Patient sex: M
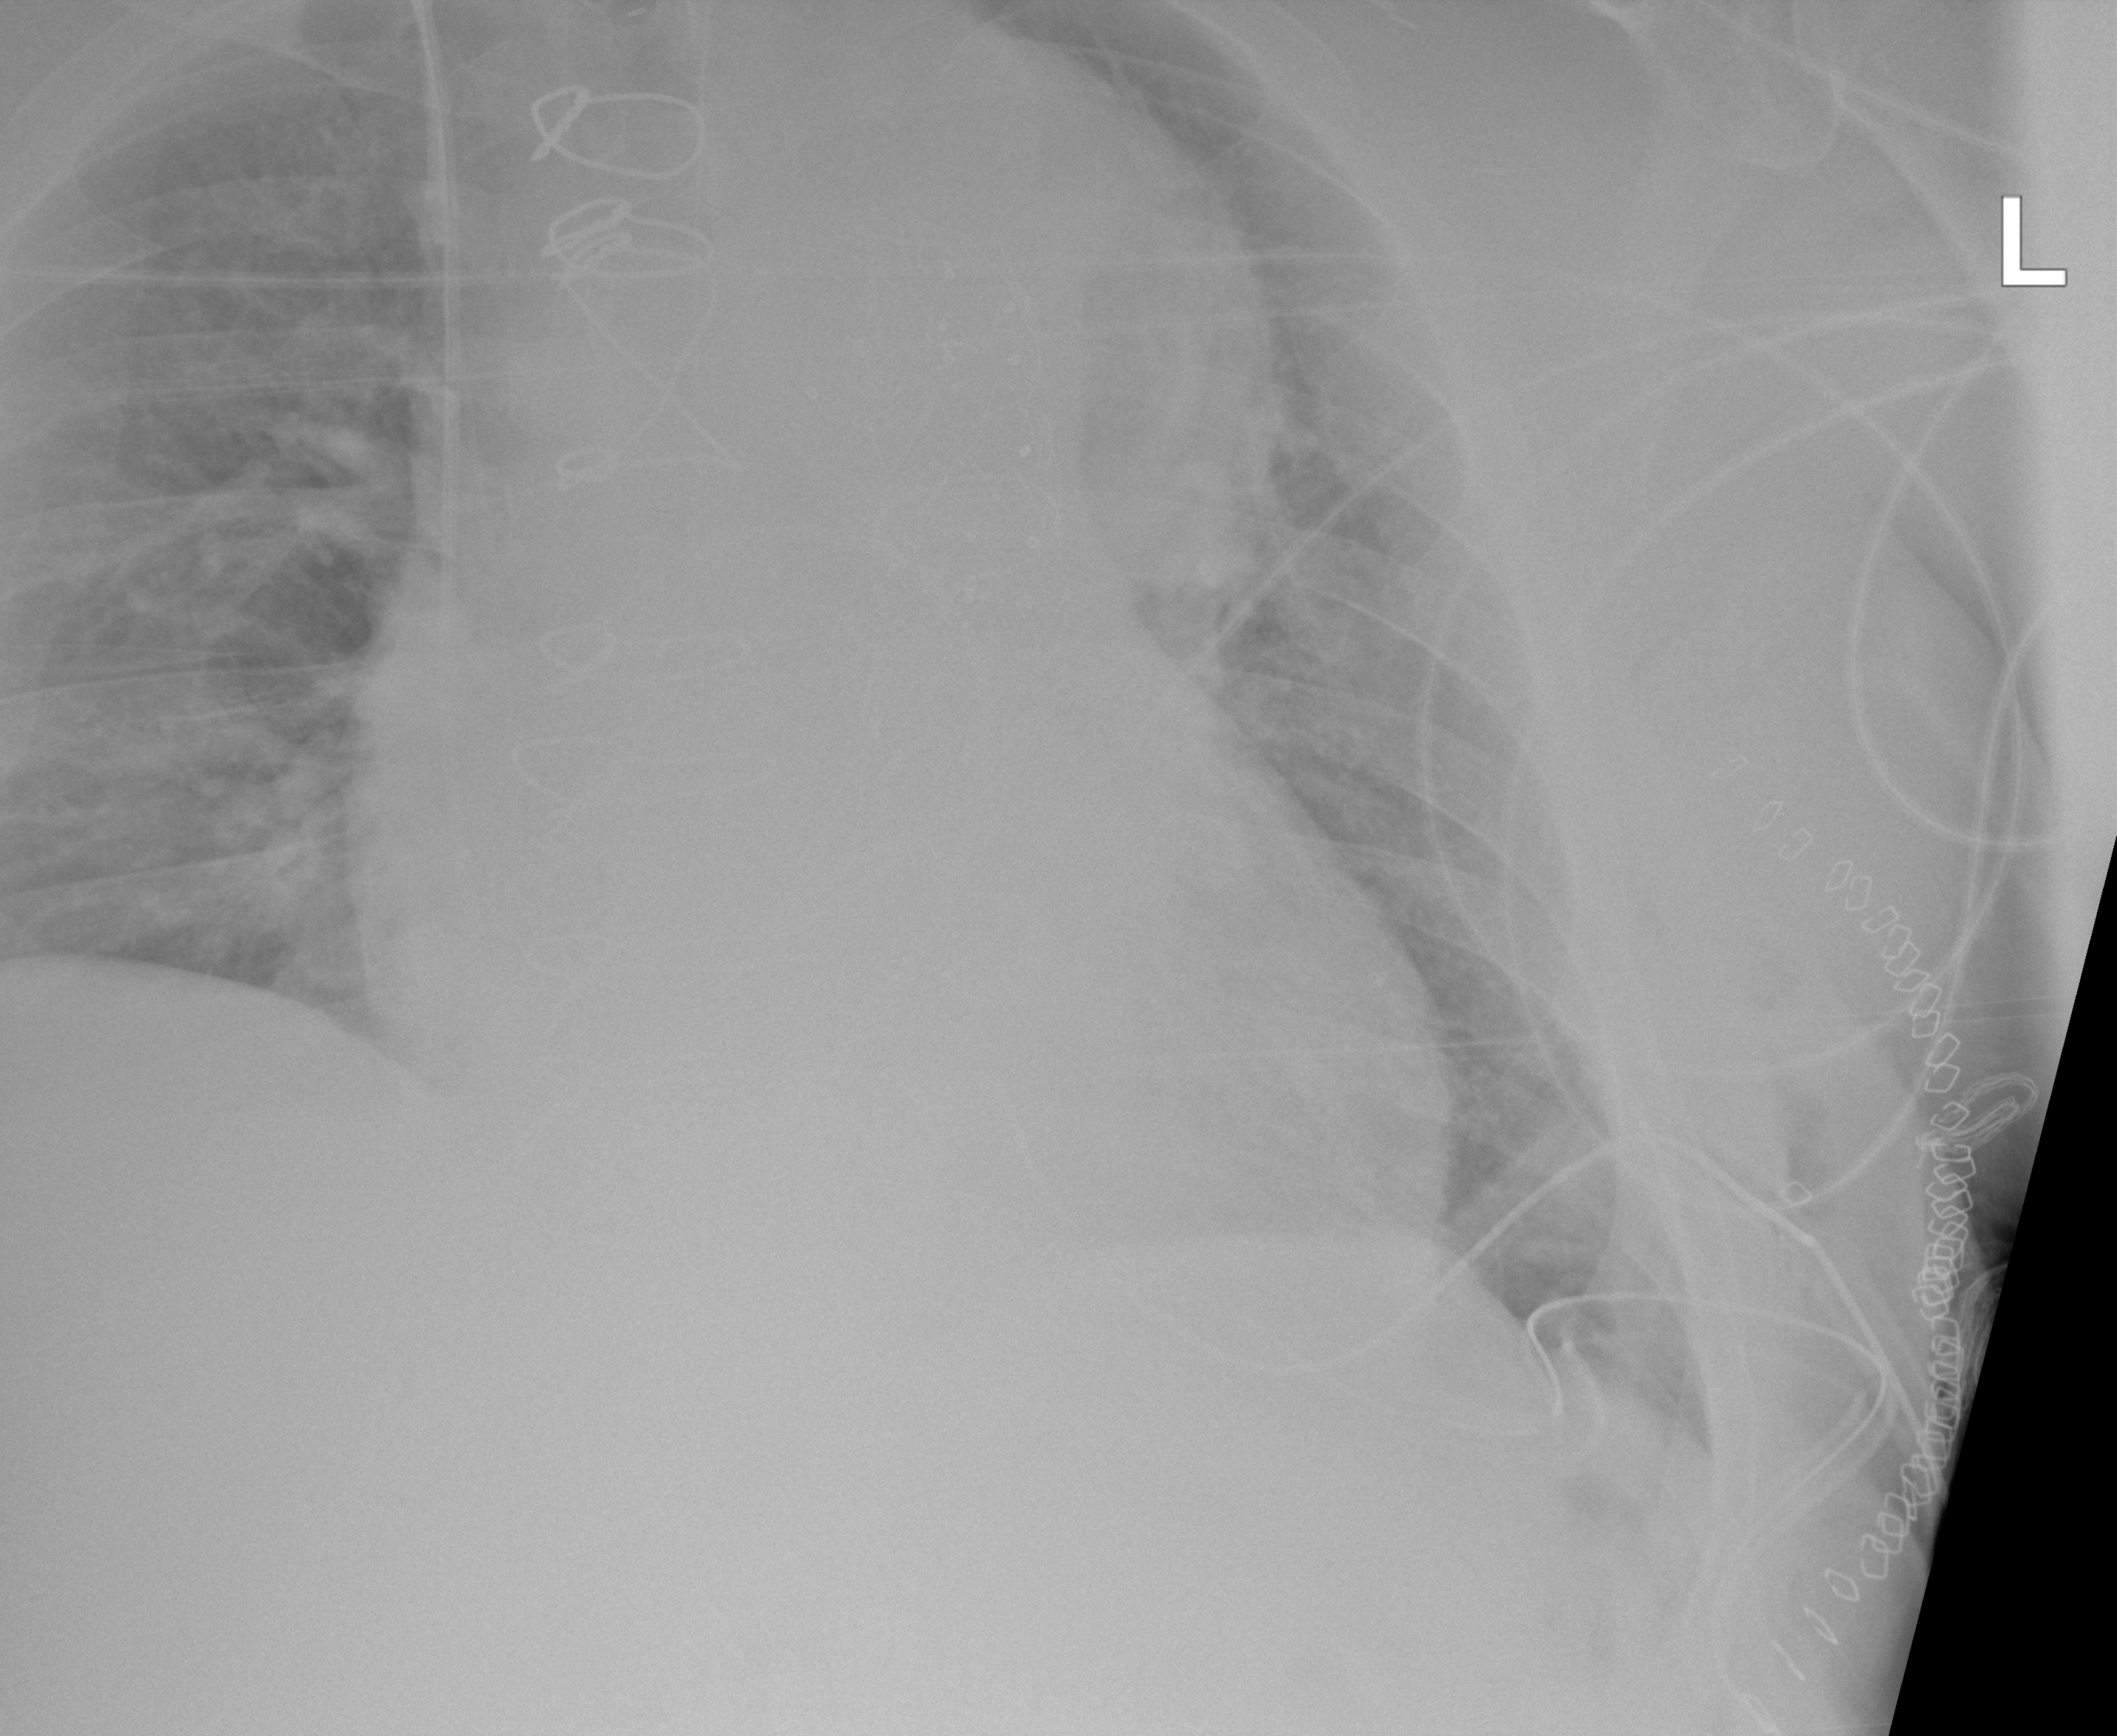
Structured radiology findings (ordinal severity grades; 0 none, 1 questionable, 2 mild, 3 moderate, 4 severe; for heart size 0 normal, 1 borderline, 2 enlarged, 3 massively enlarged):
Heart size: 3
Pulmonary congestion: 2
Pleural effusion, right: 0
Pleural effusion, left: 0
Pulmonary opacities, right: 0
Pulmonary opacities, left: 0
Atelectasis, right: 2
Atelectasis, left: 2